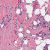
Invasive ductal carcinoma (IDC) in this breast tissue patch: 1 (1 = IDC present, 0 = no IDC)